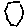
Label: hexagon